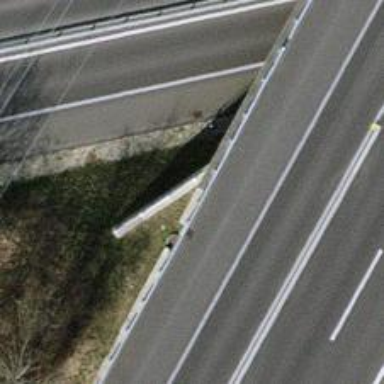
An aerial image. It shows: Guard rail.